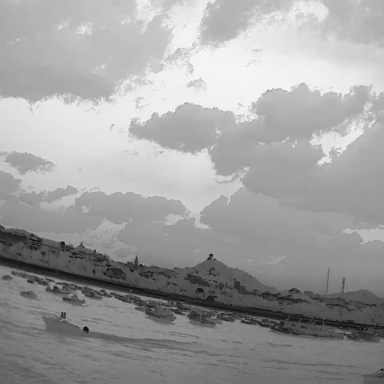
There are two canoes in the infrared image.